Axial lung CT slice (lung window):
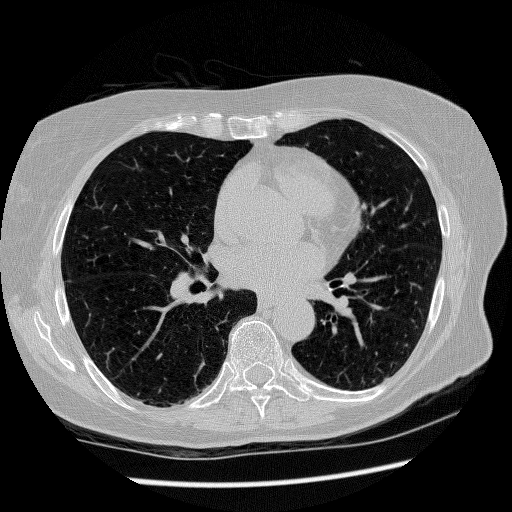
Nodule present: no